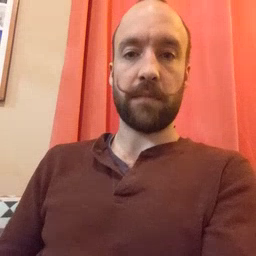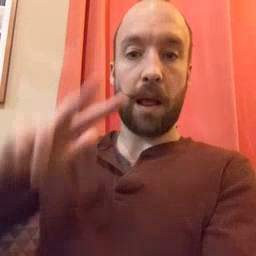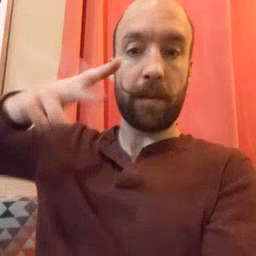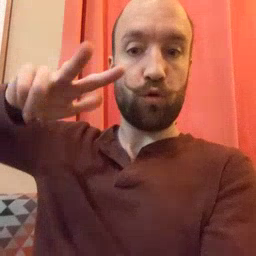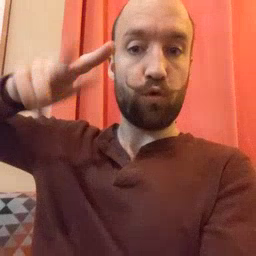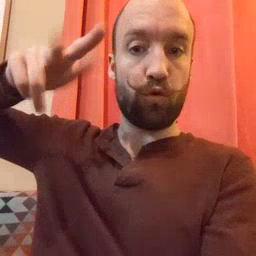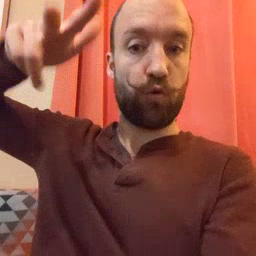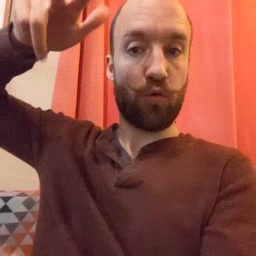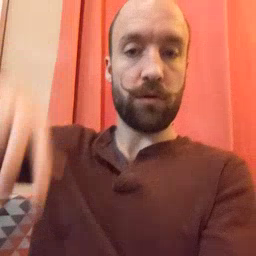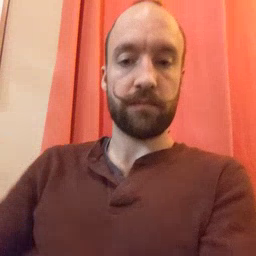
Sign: helicopter